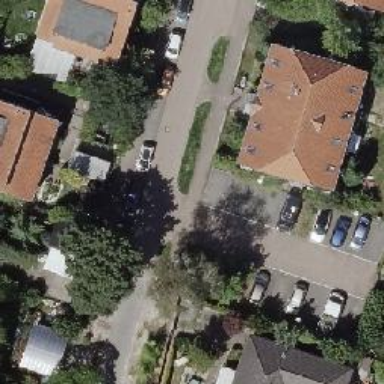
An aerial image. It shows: Parking aisle designated as service road.